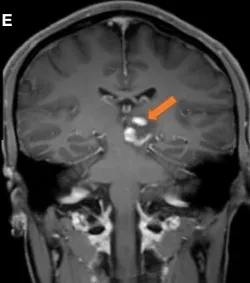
MRI of the head on 2019-08-14. Transverse coronal sagittal enhancement: the lesions showed ring-shaped enhancement, with open ring sign; no obvious necrosis was found in the left thalamus and pons; the size of the lesion was about 25 x 23 x 21 mm.
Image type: radiology (mri)